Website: crate-barrel
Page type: payment
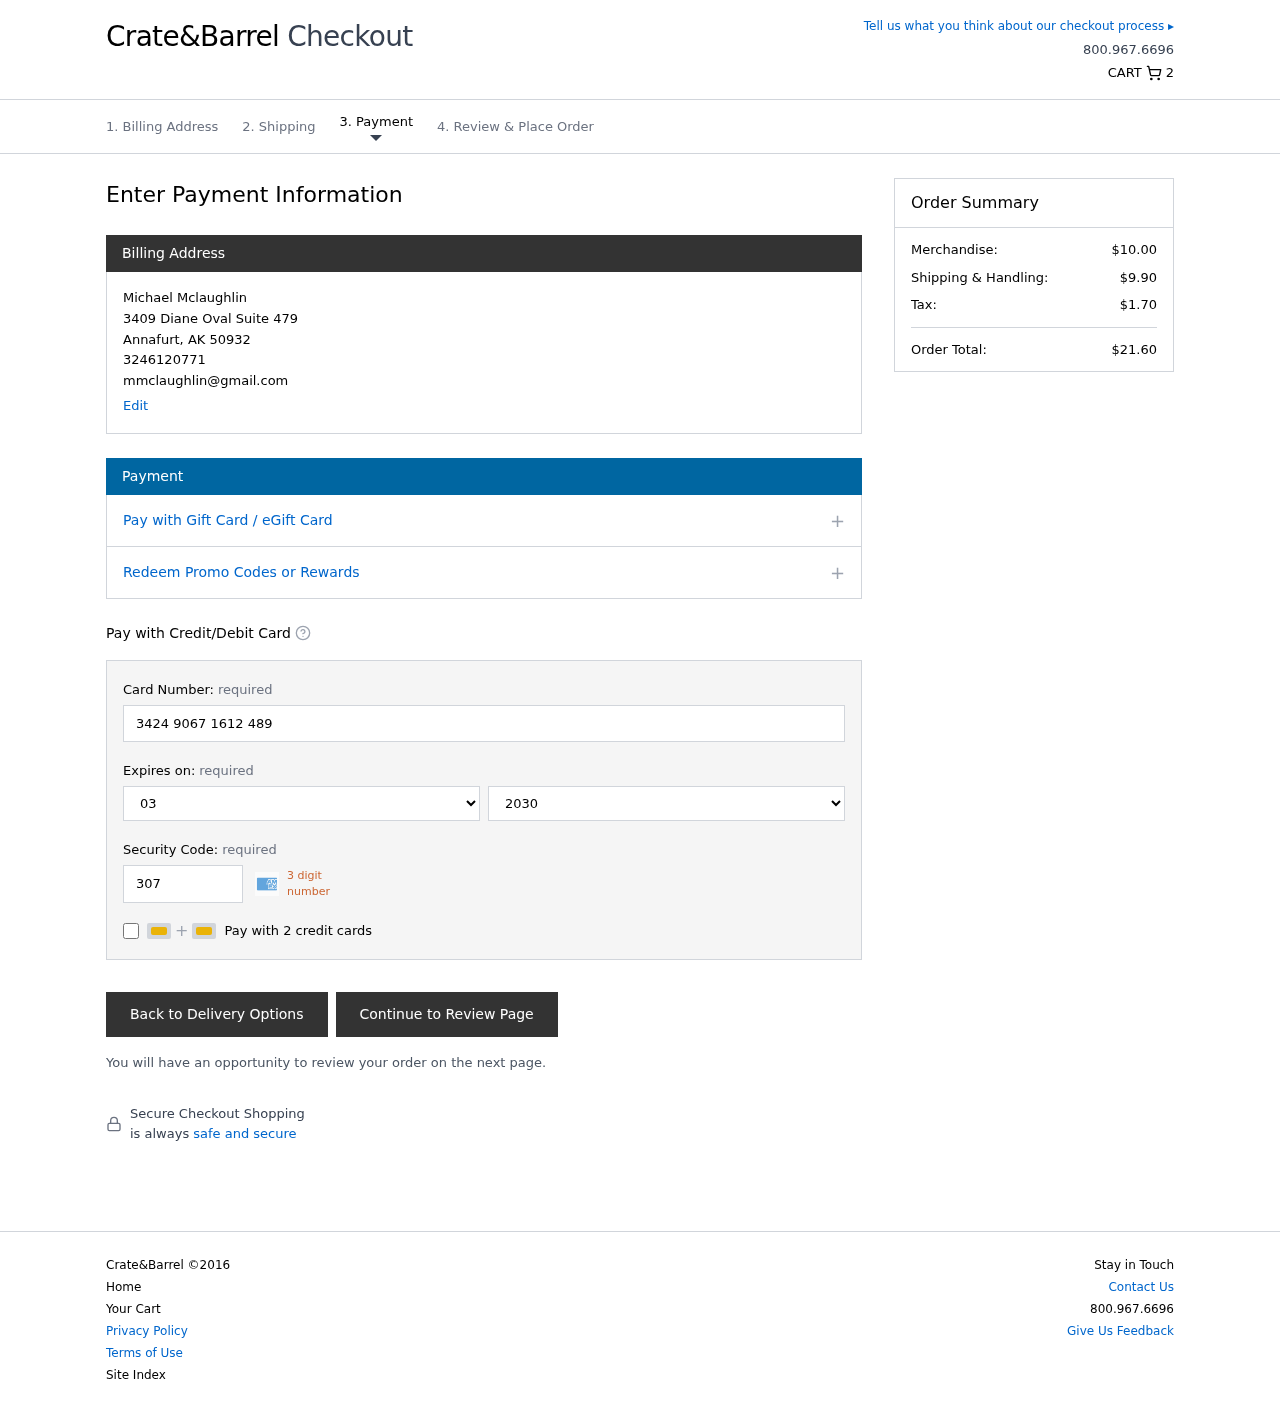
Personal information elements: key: PII_CARD_CVV
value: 3071
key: PII_CARD_EXPIRY_MONTH
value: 03
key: PII_CARD_EXPIRY_YEAR
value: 30
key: PII_CARD_NUMBER
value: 3424 9067 1612 489
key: PII_CITY
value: Annafurt
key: PII_EMAIL
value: mmclaughlin@gmail.com
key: PII_FULLNAME
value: Michael Mclaughlin
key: PII_PHONE
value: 3246120771
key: PII_POSTCODE
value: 50932
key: PII_STATE_ABBR
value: AK
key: PII_STREET
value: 3409 Diane Oval Suite 479
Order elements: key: ORDER_NUM_ITEMS
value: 2
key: ORDER_SUBTOTAL
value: $10.00
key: ORDER_SHIPPING_COST
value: $9.90
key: ORDER_TAX
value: $1.70
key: ORDER_TOTAL
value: $21.60